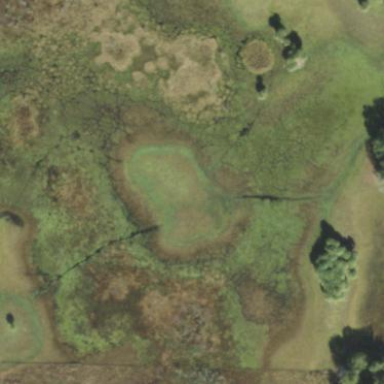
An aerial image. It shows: Wetland area characterized by wet meadow.